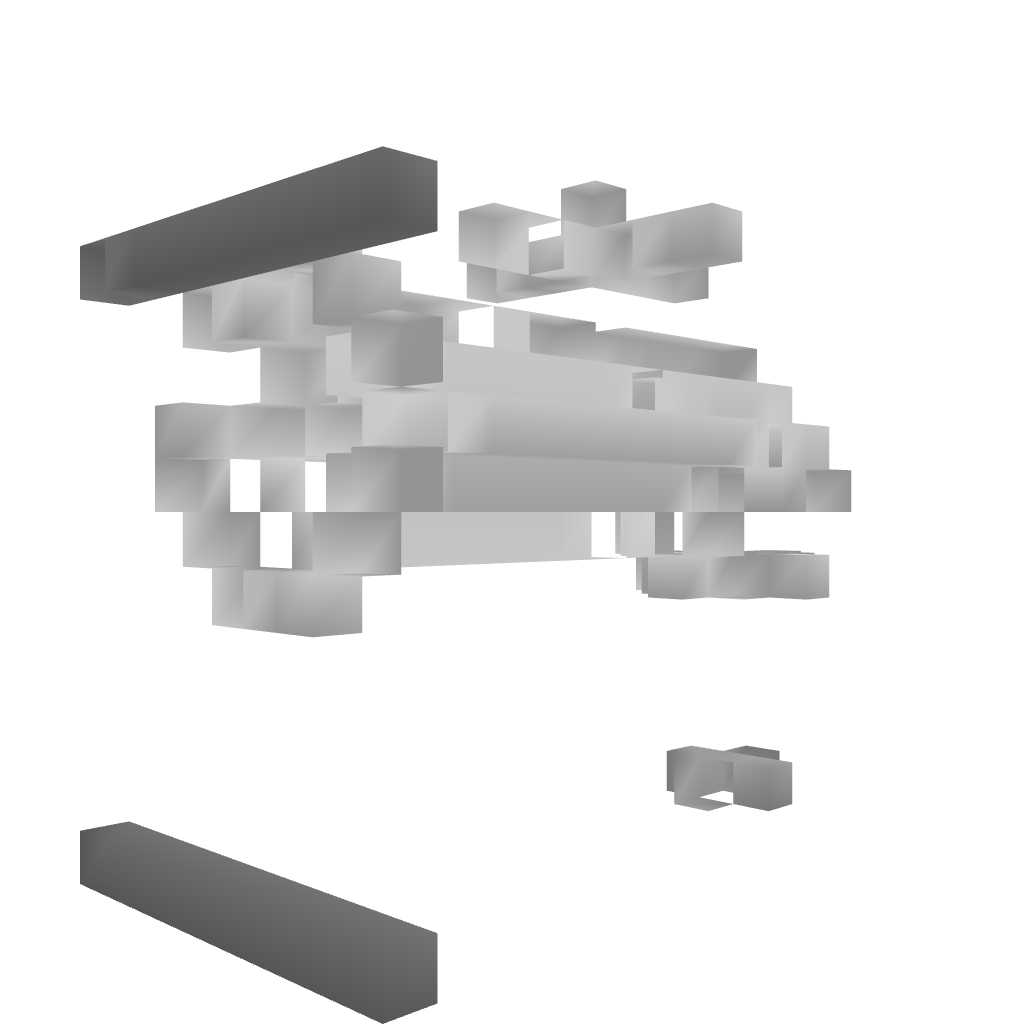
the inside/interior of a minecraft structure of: Fantasy Faucet